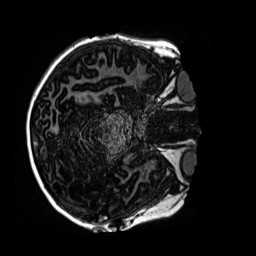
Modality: MP2RAGE
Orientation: axial
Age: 11
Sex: male
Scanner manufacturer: siemens
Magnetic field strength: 3 T
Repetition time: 4 s
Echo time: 0.00299 s